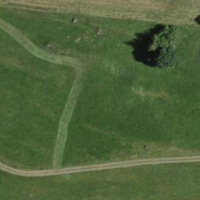
EUNIS habitat code: 24
Species observed at this site:
Lysandra coridon
Melanargia galathea